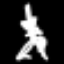
Label: The Eiffel Tower